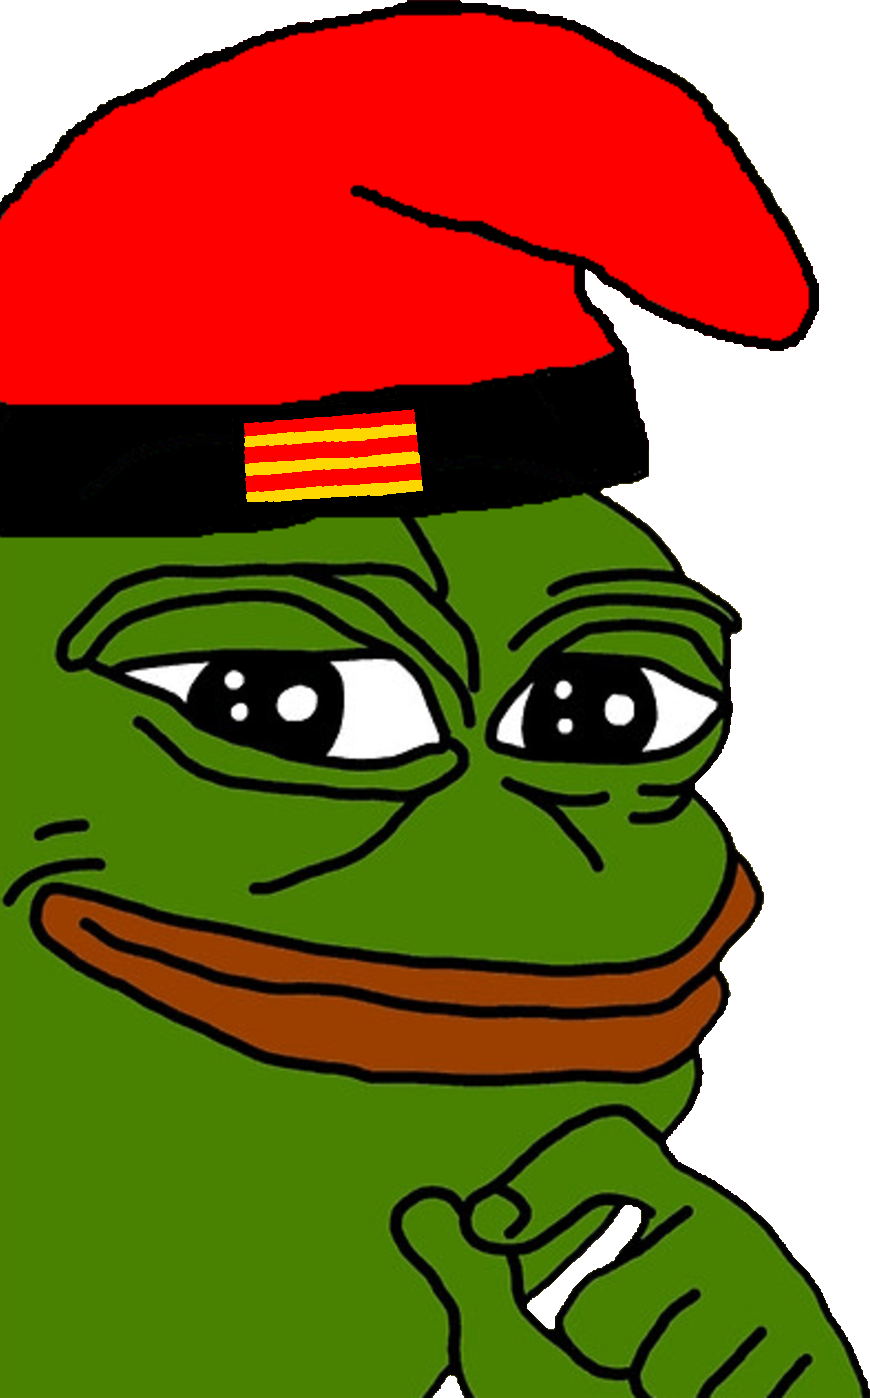
Label: 5_Pepe